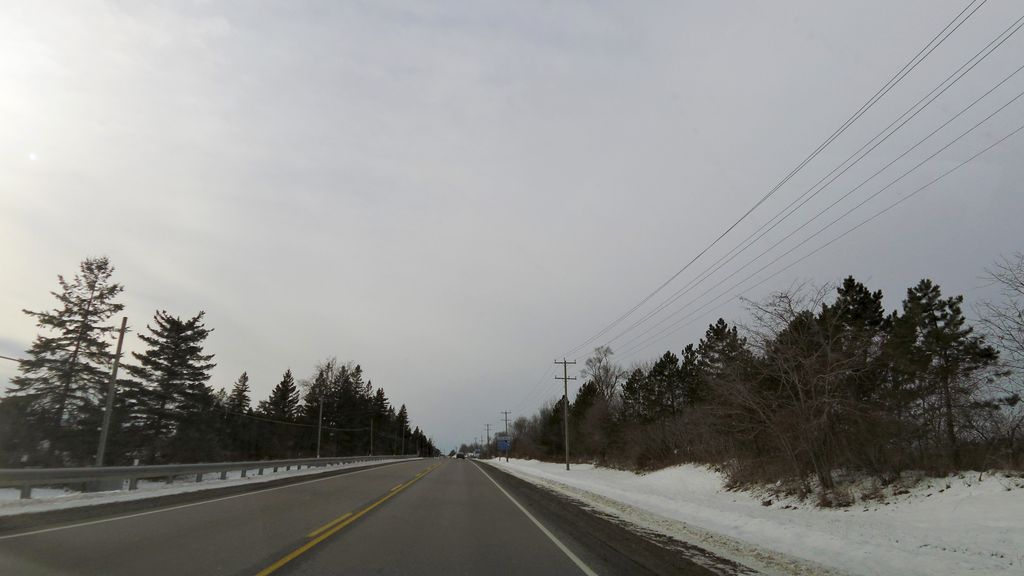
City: hamilton